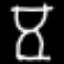
Label: hourglass